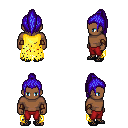
a pixel art fantasy rpg character, male body template, human, dark skin, yellow tattered cape, red pants, blue long topknot hairstyle, cloth bracers, ghillies, four views (front, back, left, right), 2x2 character sprite sheet, small pixel art, hard edges, no anti-aliasing